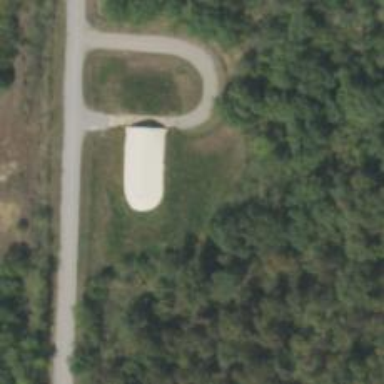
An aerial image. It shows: Military bunker for protection and defense.